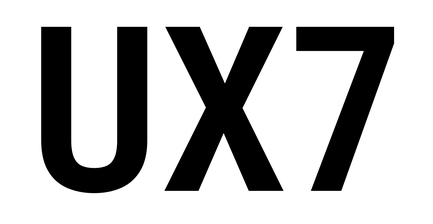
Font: Roboto_Condensed_SemiBold